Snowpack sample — Buffalo Mountain, Silverthorne, Colorado, USA (1/25/25, 10:11 AM MST)
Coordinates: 39.6222, -106.1139
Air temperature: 22 °F
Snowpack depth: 110 cm
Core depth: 10 cm
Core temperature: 46.4 °F
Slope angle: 12°, slope face: 102°
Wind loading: high
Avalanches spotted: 0
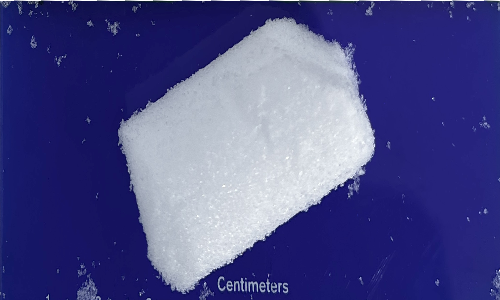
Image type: core
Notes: No avalanches nearby, collected on the outskirts of a fire break 15 meters from the treeline, on way to Buffalo and Red Mountain